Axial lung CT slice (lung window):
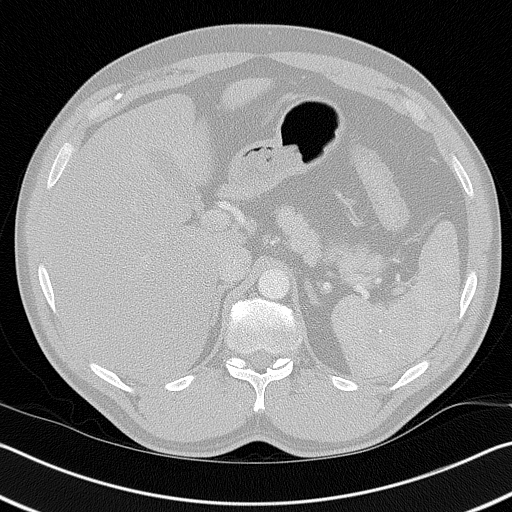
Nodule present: no